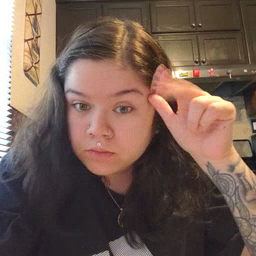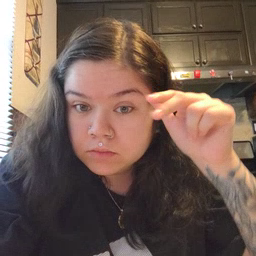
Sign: horse